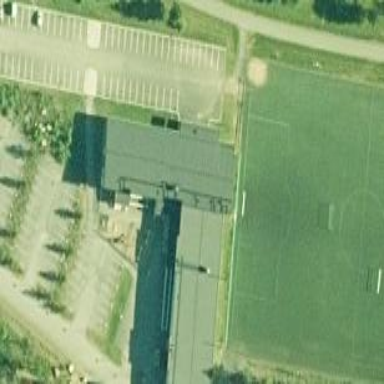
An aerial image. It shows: School building.